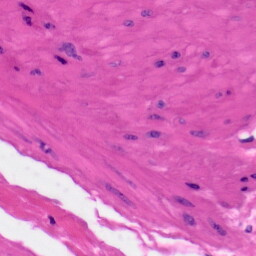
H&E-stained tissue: Skin